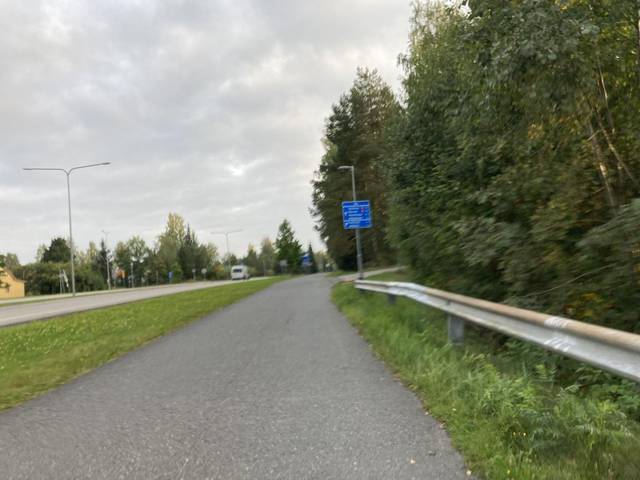
Region: Finland
Coordinates: 62.224, 25.719